Question: I am loading a view as soon as the user rotates to landscape but when I use view.bounds in viewDidLoad it is still in portrait.
Here the code where I load the view which is triggered from a notification
'''
- (void)orientationChanged:(NSNotification *)notification
{
UIDeviceOrientation deviceOrientation = [UIDevice currentDevice].orientation;
if (UIDeviceOrientationIsLandscape(deviceOrientation) && !isShowingLandscapeView)
{
[self presentModalViewController:self.graphViewController animated:YES];
isShowingLandscapeView = YES;
} else if (deviceOrientation == UIDeviceOrientationPortrait && isShowingLandscapeView)
{
[self dismissModalViewControllerAnimated:YES];
isShowingLandscapeView = NO;
}
}
'''
And in the graphViewController in viewDidLoad I use self.view.bounds to initialise a core-plot.
This is how it looks like

Any hint on how to fix that?
Thanks a lot
EDIT
in viewDidLoad
'''
// Create graph from theme
graph = [[CPTXYGraph alloc] initWithFrame:self.view.bounds];
CPTTheme *theme = [CPTTheme themeNamed:kCPTDarkGradientTheme];
[graph applyTheme:theme];
CPTGraphHostingView *hostingView = [[CPTGraphHostingView alloc] initWithFrame:self.view.bounds];
hostingView.collapsesLayers = NO; // Setting to YES reduces GPU memory usage, but can slow drawing/scrolling
hostingView.hostedGraph = graph;
[self.view addSubview:hostingView];
'''
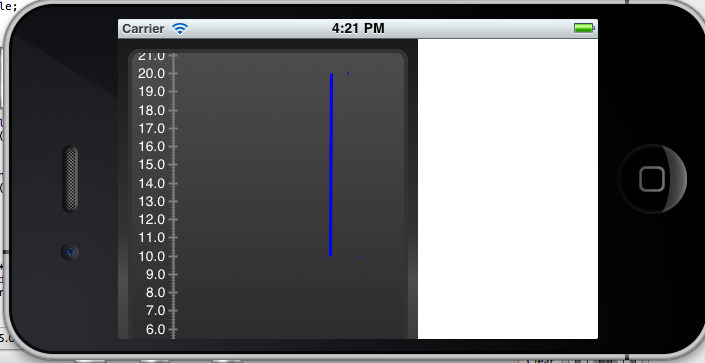
Answer: Assuming 'CPTGraphHostingView' will adjust the orientation of how it renders, you need to set the 'autoresizingMask' on it. This determines how views resize when their superviews resize, which is happening in this case.
'''
hostingView.autoresizingMask = (UIViewAutoresizingFlexibleWidth | UIViewAutoresizingFlexibleHeight);
'''